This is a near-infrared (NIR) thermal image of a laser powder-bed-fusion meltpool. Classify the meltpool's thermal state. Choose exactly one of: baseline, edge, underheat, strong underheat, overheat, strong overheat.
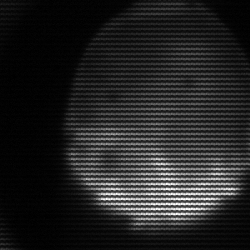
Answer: edge